Question: I am leaning responsive design and i came across this problem.
the image below shows all

1. A shows how the layout with be on large screen
2. B shows how i want it to be on narrow screens by removing the float:right;
3. C shows what i get after removing float:right on the sidebar.
below is an exam of the code i am using
'''
<doctype html>
<html>
<head>
<title>Test</title>
<style>
#container{width:100%; height:700px; background:blue; -moz-box-sizing:border-box; padding:10px;}
#box{width:60%; height:70px; background:black;}
#content{width:70%; height:600px; float:left; background:green; margin-top:10px;}
#aside{width:30%; height:800px; float:none; clear:right; background:yellow;}
</style>
</head>
<body>
<div id="container">
<div id="box">
</div>
<div id="content">
</div>
<div id="aside">
</div>
</div>
</body>
</html>
'''
this is it: <URL>
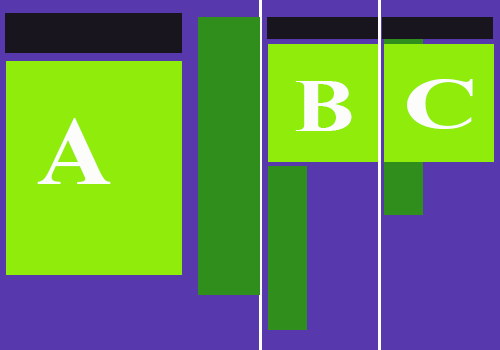
Answer: Solution with NO floats:
# JSFIDDLE DEMO
'''
body{margin:0;min-width:500px;}
#container{color:white;width:100%; height:700px; background:blue;padding:10px}
#box{width:60%; height:70px; background:black;margin-bottom:10px}
#content{width:60%; height:300px;background:lightgreen;margin-bottom:10px}
#aside{position:absolute;right:0;top:0;width:30%; height:400px;background:green;margin:10px 10px 0 0}
@media(max-width: 500px){#aside{position:static}}
'''